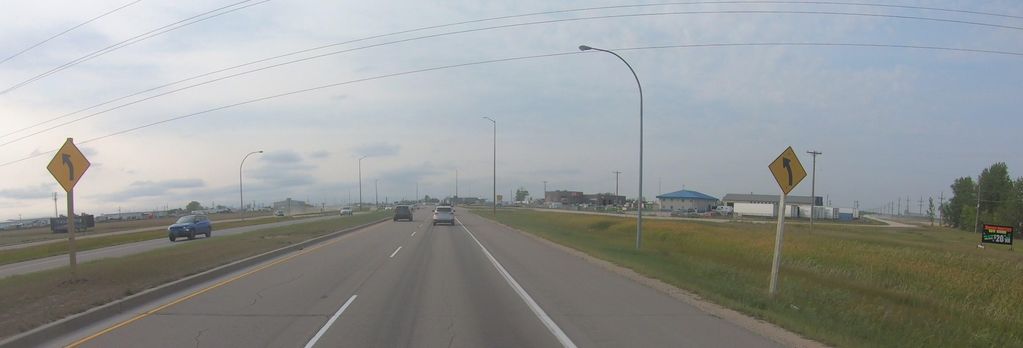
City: winnipeg